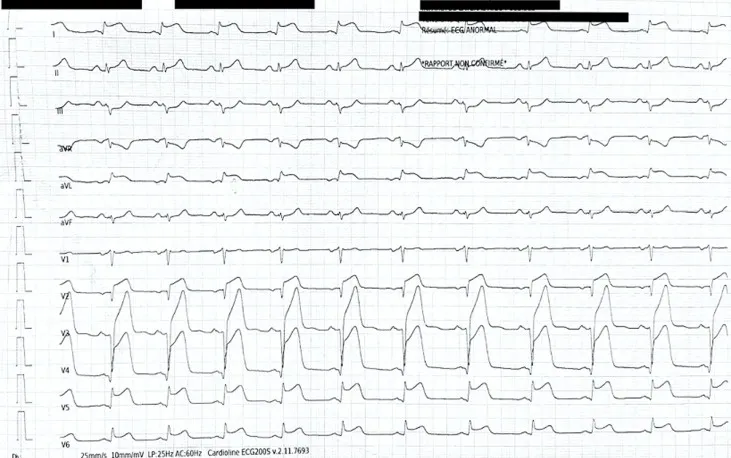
an electrocardiogram shows an ST segment elevation in the anterior leads.
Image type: electrography (ekg)